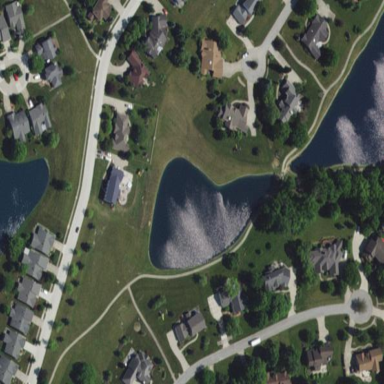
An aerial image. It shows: Pond formed by natural waterway.